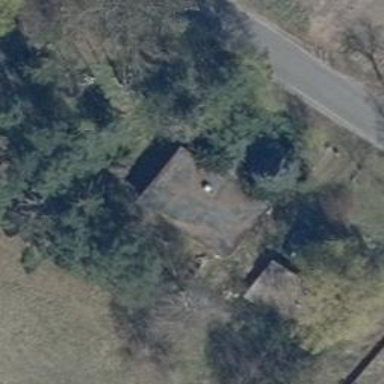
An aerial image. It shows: Simple and straightforward house.